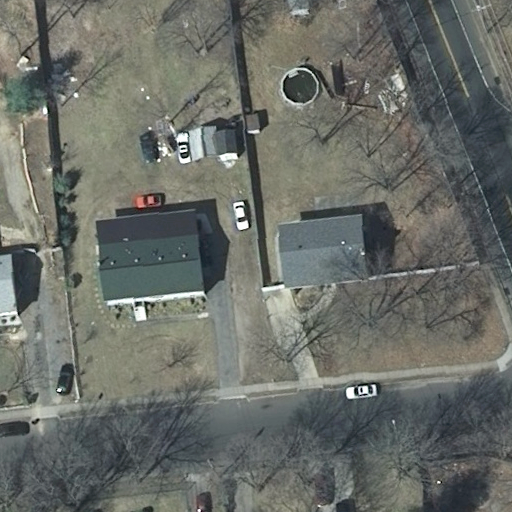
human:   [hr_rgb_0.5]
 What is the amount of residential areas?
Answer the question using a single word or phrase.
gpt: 1

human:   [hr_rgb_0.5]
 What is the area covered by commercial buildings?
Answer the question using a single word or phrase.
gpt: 0m2

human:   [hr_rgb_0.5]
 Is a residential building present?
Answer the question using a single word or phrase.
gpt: yes

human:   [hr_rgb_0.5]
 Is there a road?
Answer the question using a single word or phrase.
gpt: yes

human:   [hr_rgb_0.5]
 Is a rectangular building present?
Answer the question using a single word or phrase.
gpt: yes

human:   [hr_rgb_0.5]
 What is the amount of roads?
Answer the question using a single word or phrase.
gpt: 3

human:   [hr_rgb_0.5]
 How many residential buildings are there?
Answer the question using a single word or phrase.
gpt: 3

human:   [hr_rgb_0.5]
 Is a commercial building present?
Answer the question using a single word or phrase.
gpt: no

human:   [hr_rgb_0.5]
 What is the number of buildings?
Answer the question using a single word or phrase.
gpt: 4

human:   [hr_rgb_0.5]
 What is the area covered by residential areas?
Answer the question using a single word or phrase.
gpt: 10611m2

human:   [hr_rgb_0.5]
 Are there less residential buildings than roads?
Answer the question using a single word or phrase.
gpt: no

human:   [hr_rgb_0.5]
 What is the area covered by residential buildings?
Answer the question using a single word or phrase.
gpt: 862m2

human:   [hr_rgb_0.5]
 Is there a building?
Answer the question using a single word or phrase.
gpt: yes

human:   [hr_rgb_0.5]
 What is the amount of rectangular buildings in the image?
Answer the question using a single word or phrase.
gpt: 3

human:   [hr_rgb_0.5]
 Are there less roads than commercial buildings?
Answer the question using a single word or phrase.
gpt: no

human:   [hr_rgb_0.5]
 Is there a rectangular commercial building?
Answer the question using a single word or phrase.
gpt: no

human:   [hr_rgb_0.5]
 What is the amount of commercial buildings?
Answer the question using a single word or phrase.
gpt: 0

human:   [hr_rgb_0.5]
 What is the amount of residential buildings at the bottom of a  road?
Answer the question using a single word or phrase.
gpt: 3

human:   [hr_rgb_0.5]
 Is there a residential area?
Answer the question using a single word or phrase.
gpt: yes

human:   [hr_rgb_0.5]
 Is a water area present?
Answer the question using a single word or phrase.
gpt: no

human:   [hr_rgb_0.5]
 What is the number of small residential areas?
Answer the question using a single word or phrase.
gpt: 0

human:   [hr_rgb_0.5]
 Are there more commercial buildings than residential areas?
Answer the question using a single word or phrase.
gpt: no

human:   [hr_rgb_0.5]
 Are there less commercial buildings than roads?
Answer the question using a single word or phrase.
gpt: yes

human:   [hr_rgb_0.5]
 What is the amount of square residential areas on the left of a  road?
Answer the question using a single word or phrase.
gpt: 0

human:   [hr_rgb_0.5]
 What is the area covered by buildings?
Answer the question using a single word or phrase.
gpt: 898m2

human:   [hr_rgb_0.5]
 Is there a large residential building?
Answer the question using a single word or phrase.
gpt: no

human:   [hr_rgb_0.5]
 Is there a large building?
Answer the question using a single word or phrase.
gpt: no

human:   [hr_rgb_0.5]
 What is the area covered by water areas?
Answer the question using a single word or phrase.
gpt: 0m2

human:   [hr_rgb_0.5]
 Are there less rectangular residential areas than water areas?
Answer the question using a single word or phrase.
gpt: no

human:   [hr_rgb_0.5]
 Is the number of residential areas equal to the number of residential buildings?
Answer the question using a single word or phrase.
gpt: no

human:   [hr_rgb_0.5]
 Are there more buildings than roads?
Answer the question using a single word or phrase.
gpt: yes

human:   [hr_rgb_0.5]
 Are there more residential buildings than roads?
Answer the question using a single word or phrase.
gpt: no

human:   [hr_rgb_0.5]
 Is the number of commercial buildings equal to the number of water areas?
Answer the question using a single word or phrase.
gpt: yes

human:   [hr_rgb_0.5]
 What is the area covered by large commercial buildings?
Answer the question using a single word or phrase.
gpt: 0m2

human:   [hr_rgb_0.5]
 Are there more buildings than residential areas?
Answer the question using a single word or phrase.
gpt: yes

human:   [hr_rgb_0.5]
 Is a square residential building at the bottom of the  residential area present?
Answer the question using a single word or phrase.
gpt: no

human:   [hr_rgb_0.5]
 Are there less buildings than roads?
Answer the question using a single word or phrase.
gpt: no

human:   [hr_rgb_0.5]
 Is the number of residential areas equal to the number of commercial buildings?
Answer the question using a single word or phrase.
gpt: no

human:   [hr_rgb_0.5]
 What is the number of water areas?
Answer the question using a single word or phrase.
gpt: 0

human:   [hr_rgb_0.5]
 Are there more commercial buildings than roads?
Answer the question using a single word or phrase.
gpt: no

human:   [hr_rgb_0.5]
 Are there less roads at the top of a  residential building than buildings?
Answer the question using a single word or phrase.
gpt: yes

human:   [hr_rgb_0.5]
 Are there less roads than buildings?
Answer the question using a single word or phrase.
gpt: yes

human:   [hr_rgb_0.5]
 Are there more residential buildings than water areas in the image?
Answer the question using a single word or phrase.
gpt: yes

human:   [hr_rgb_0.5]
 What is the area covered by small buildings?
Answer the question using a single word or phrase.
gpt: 35m2

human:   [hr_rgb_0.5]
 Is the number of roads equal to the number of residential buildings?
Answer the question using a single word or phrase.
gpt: yes

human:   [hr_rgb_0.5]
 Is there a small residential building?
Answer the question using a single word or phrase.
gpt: no

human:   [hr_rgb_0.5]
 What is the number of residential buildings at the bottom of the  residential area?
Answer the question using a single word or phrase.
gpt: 0

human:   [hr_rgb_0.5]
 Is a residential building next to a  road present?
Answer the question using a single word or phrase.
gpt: yes

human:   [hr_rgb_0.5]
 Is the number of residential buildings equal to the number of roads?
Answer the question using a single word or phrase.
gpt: yes

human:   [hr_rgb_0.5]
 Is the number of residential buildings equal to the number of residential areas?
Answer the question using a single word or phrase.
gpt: no

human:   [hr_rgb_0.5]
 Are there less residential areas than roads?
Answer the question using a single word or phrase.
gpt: yes

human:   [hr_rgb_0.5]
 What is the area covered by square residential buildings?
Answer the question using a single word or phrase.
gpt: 0m2

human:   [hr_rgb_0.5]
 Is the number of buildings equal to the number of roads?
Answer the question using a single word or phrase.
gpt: no

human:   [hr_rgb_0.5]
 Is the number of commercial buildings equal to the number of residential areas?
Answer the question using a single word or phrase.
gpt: no

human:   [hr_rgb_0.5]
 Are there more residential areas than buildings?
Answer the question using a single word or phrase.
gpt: no

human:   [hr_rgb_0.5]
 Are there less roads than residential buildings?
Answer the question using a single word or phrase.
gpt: no

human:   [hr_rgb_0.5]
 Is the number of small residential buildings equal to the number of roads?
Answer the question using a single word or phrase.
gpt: no

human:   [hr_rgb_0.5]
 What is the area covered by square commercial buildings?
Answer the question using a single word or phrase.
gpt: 0m2

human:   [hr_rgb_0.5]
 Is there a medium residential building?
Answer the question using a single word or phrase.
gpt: yes

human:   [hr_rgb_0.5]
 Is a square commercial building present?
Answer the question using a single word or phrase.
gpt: no

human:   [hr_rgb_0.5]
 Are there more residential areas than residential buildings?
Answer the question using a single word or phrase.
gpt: no

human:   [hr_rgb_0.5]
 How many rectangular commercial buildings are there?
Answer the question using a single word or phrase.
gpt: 0

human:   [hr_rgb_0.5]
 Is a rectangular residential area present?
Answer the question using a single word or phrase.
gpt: yes

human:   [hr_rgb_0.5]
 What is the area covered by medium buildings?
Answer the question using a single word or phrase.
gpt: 862m2